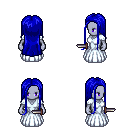
a pixel art fantasy rpg character, female body template, dark elf, purple skin, underdress, metal pants, blue extra-long hairstyle, black slippers, dagger, four views (front, back, left, right), 2x2 character sprite sheet, small pixel art, hard edges, no anti-aliasing